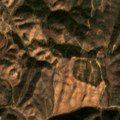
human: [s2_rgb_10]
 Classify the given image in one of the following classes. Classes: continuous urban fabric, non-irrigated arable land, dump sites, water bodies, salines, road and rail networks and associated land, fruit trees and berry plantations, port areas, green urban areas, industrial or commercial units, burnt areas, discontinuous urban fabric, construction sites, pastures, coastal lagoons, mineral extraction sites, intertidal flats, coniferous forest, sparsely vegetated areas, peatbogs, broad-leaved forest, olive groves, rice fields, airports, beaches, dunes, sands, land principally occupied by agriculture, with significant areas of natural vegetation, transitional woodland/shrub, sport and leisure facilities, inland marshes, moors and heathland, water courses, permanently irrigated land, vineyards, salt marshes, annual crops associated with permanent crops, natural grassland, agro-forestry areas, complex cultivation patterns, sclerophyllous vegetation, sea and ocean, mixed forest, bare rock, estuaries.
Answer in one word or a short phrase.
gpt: pastures, sclerophyllous vegetation, transitional woodland/shrub